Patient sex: M
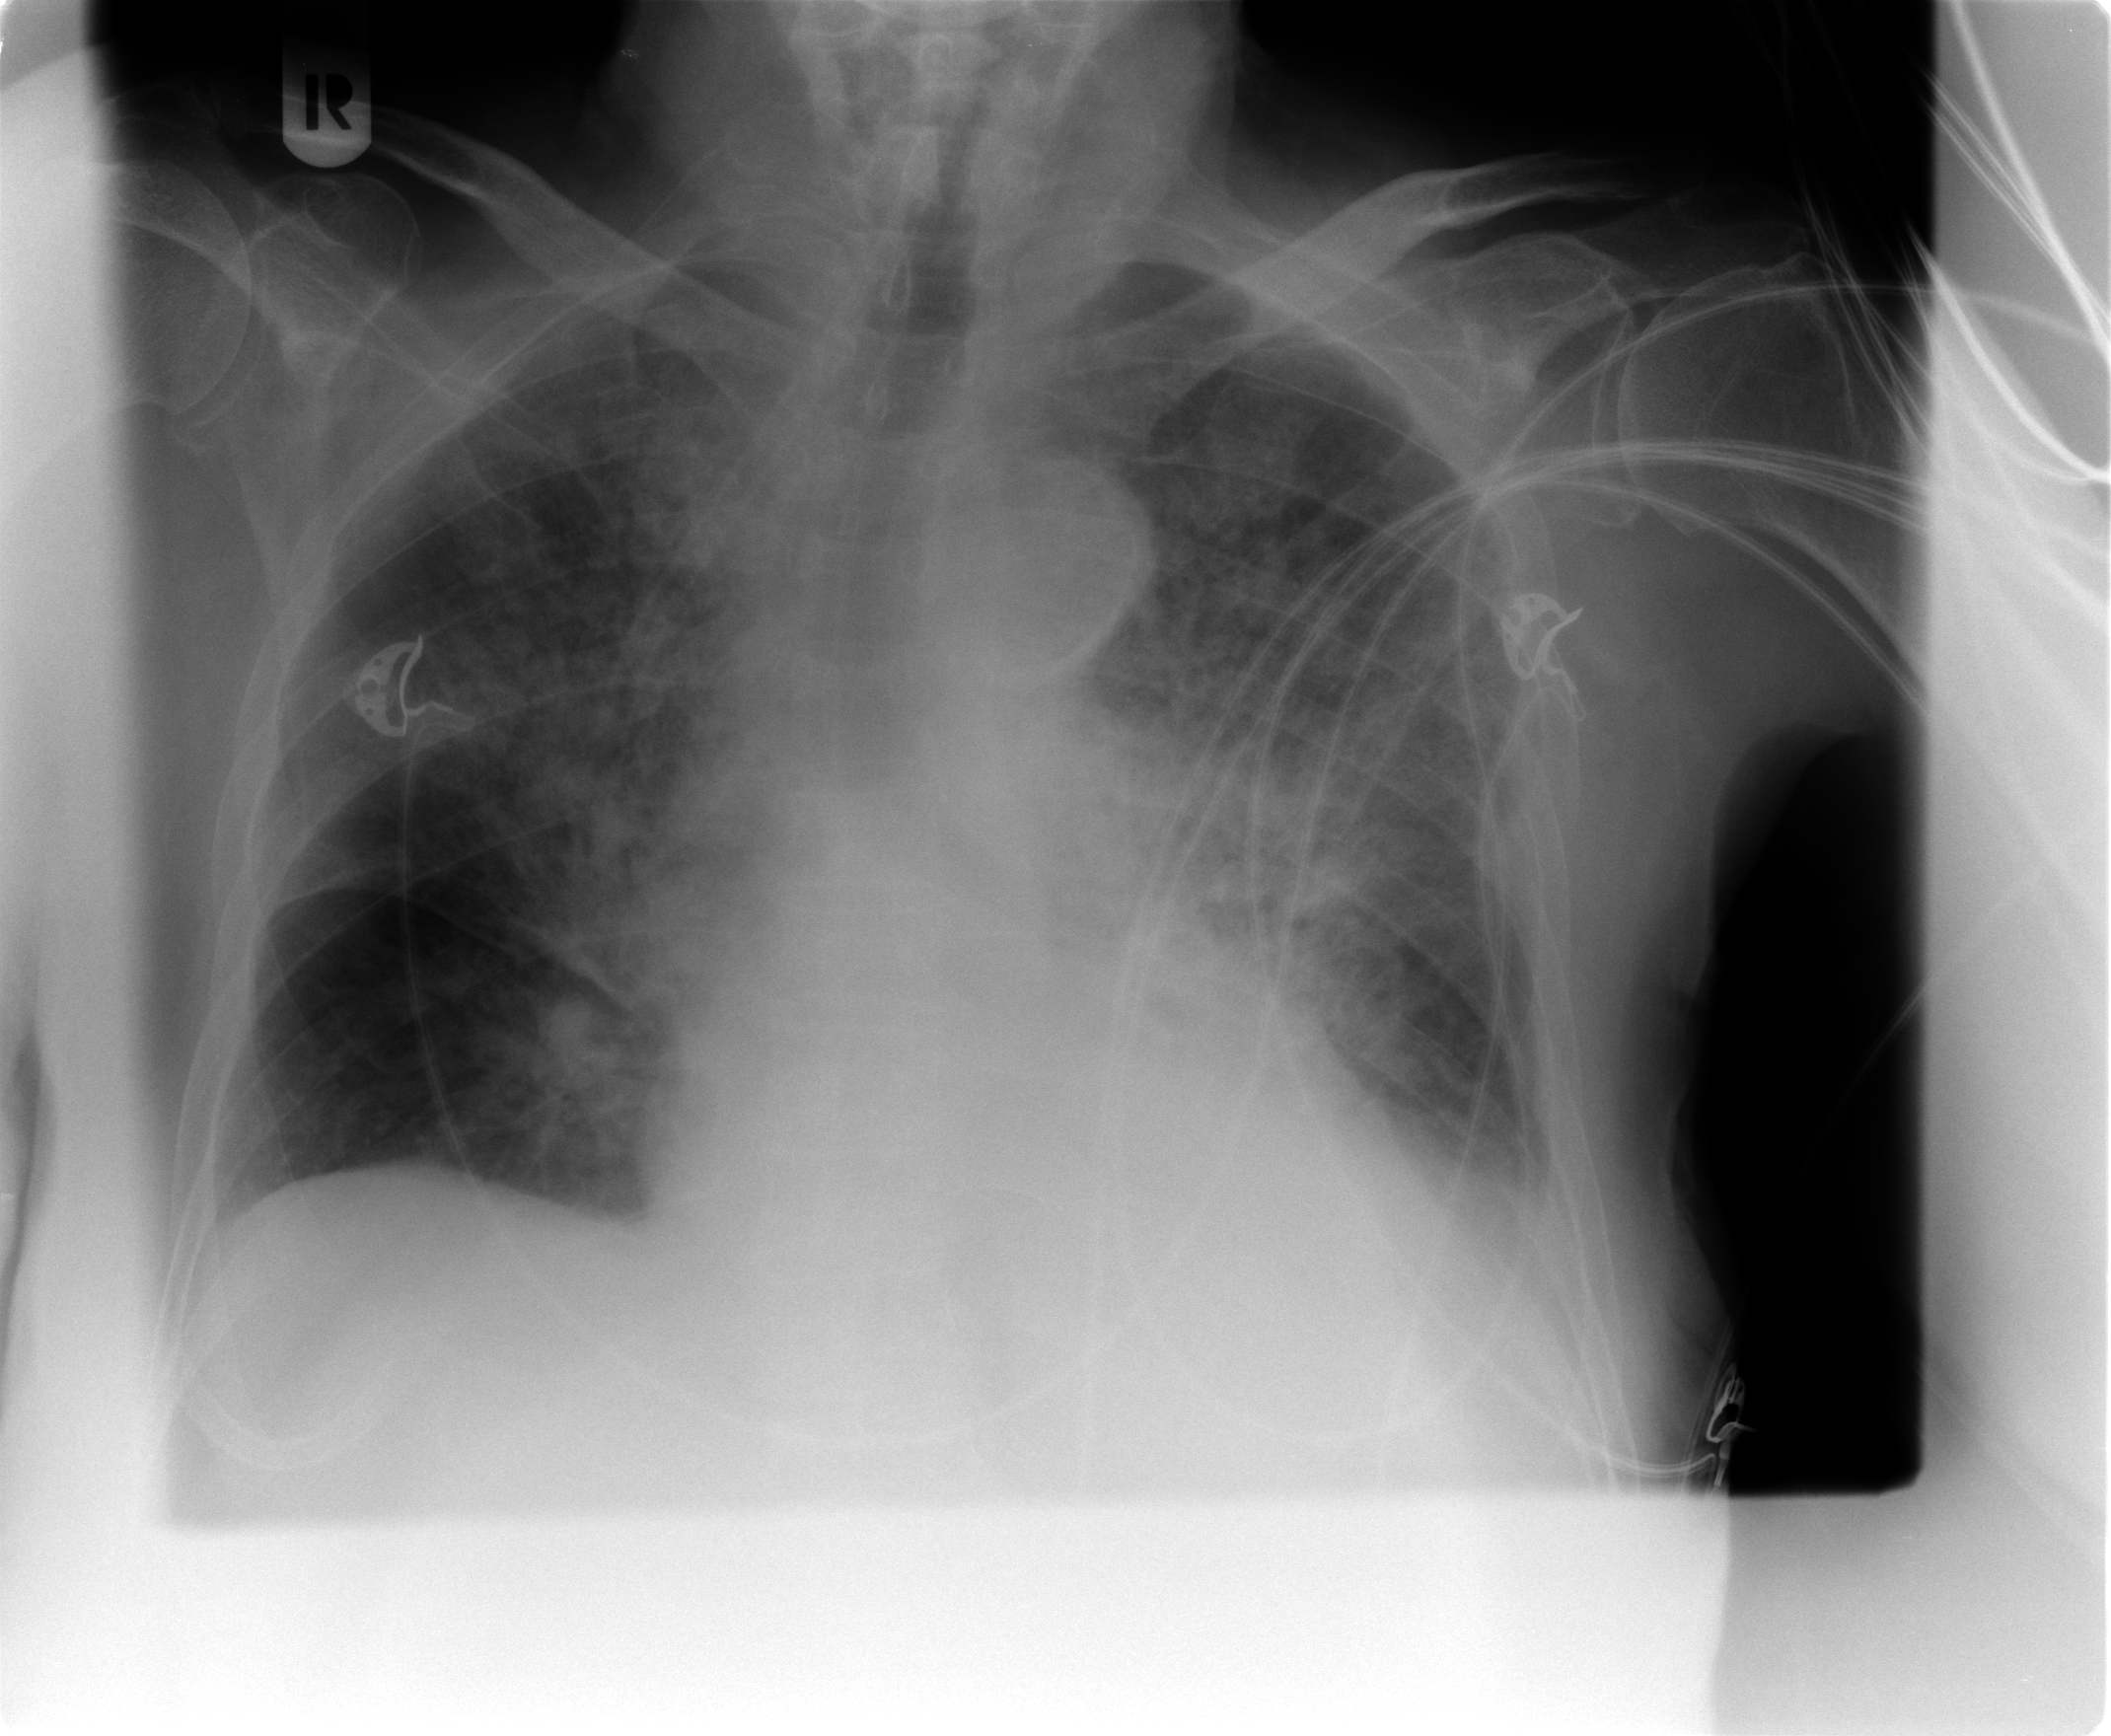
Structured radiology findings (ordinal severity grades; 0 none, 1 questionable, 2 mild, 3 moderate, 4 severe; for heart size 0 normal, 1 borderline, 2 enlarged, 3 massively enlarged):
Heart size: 0
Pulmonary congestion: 2
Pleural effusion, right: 2
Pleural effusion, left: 2
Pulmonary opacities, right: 3
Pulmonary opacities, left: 3
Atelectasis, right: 2
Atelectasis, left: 2